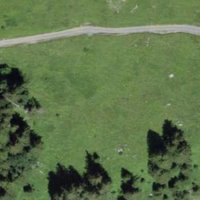
EUNIS habitat code: 23
Species observed at this site:
Vaccinium myrtillus
Dactylorhiza maculata
Astrantia major
Convallaria majalis
Primula veris